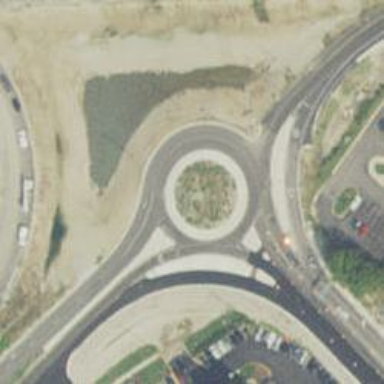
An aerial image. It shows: Tertiary road made of asphalt leading to roundabout junction.